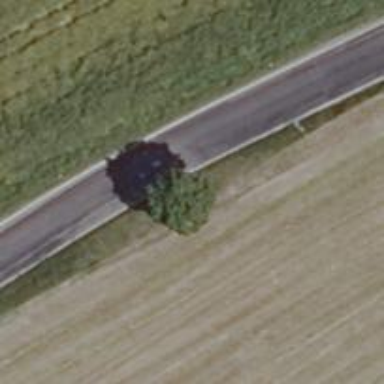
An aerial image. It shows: Broadleaved deciduous tree commonly found along the streets.